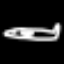
Label: airplane